Question: I am trying to add google play services library in Android studio.I have added the google play services in build.gradle.
But it is now working for me.I have referred many SO Post regarding to this.But it doesn't solved my problem.
Below I am posted the build.gradle code where I have added the google play services.

'''
buildscript {
repositories {
jcenter()
}
dependencies {
classpath 'com.android.tools.build:gradle:1.2.3'
// NOTE: Do not place your application dependencies here; they belong
// in the individual module build.gradle files
}
apply plugin : 'android'
dependencies {
compile 'com.google.android.gms:play-services:4.0.30'
}
allprojects {
repositories {
jcenter()
}
}
}
'''
While adding the google play services in dependencies at gradle 'compile com.google.android.gms:play-services:4.0.30'. I am getting an error:plugin with id not working.
Anyone can help me with this.Thank you.
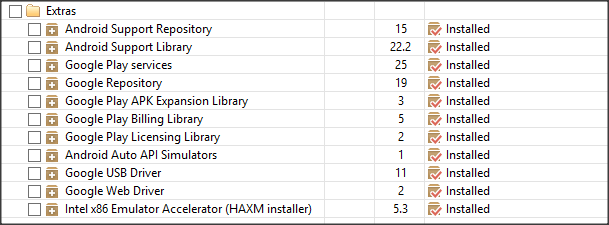
Answer: The 'build.gradle' you have posted seems to be the project configuration. The global project 'build.gradle' has the 'buildscript' tag and also the comment about not adding application dependencies as can be seen in your question.
There should be another 'build.gradle' inside your app module where you should also find something similar to this depending on your version of Android Studio and Gradle,
'''
apply plugin: 'com.android.application'
android {
...
}
dependencies {
...
}
'''
Place your 'compile 'com.google.android.gms:play-services:4.0.30'' inside the app module's 'build.gradle' depedencies